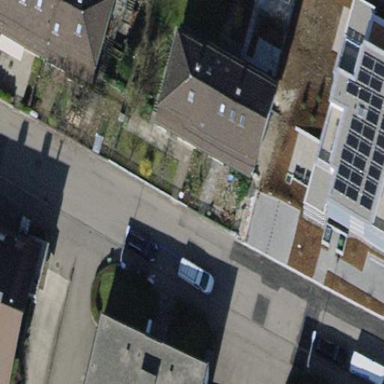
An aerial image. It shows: Semidetached house with gambrel roof.